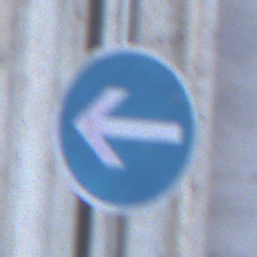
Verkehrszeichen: VorgeschriebeneFahrtrichtungHierLinks
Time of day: SunriseSunset
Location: Outdoor (Urban)
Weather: Clear
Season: NotSpecified
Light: Natural